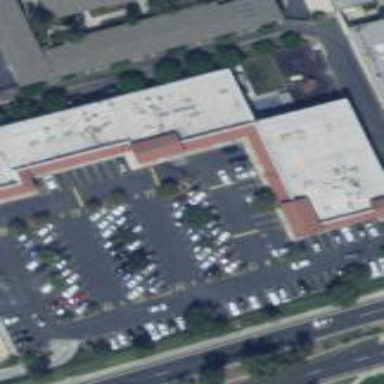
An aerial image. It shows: Parking area with surface.